Question: I am trying to align text in a GWT flextable, the text is rotated -90 degrees, so that it lines up across the bottom of the cell. An example of the code I am using is (all cells in this row are the same height):
'''
Label lblLeadership = new Label("Leadership Course");
lblLeadership.setStyleName("gwt-Rotate");
flexTable.setWidget(0, 1, lblLeadership);
flexTable.getCellFormatter().setHeight(0, 1, "200px");
flexTable.getCellFormatter().setHorizontalAlignment(0, 1, HasHorizontalAlignment.ALIGN_CENTER);
flexTable.getCellFormatter().setVerticalAlignment(0, 1, HasVerticalAlignment.ALIGN_BOTTOM);
'''
However, this results in the text extending past the bottom of the cell as per:

If I use:
'''
flexTable.getCellFormatter().setVerticalAlignment(0, 1, HasVerticalAlignment.ALIGN_MIDDLE);
'''
The the text aligns in the middle; however, this does not look very good.
If I use:
'''
flexTable.getCellFormatter().setVerticalAlignment(0, 1, HasVerticalAlignment.ALIGN_TOP);
'''
Then the text extends past the top of the cell into the heading "Pack Overview" and menu.
My CSS is:
'''
.gwt-Rotate {
color: Black;
font-size: 12px;
font-style: normal;
font-family: Arial;
font-weight: bold;
/* Safari */
-webkit-transform: rotate(-90deg);
/* Firefox */
-moz-transform: rotate(-90deg);
/* IE */
-ms-transform: rotate(-90deg);
/* Opera */
-o-transform: rotate(-90deg);
/* Internet Explorer */
filter: progid:DXImageTransform.Microsoft.BasicImage(rotation=3);
}
'''
Is there a way to get the text to align nicely along the bottom of the cell please?
Your help is greatly appreciated.
Regards,
Glyn
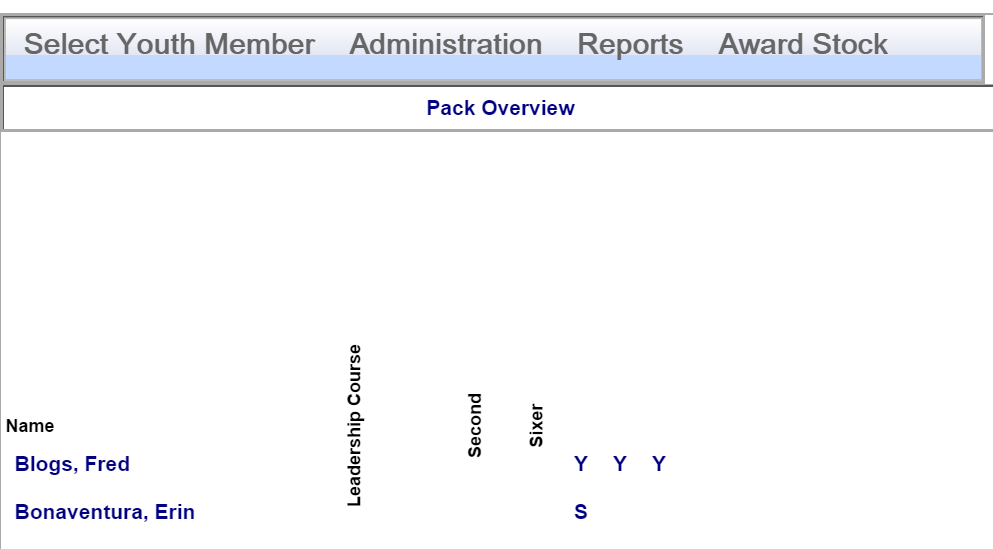
Answer: Try using 'transform-origin' (IE >= 9) and 'transform: translate'.
Example
<URL>